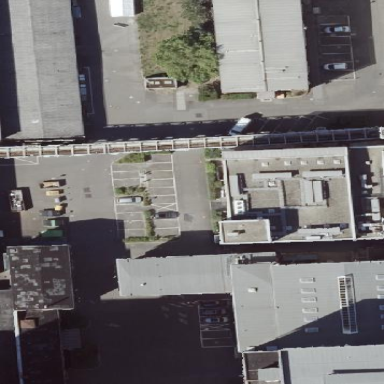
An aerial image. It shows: Part of building is shown in the image.